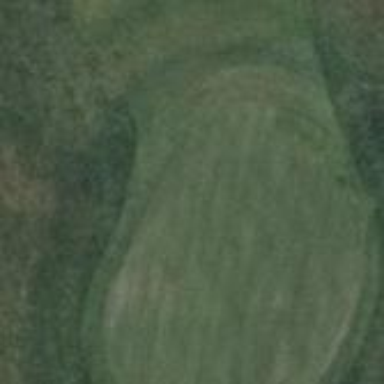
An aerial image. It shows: Golf green.